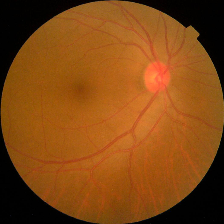
Diabetic retinopathy grade: No DR